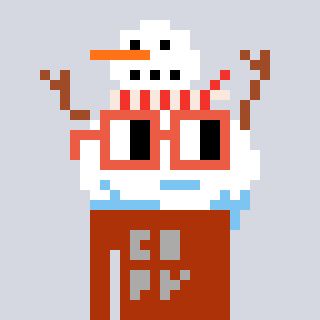
a pixel art character with square orange glasses, a snowman-shaped head and a hotbrown-colored body on a cool background